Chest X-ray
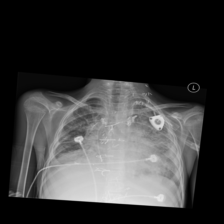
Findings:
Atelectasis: negative
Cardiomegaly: negative
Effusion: negative
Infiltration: negative
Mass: negative
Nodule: negative
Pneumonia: negative
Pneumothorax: negative
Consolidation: negative
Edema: negative
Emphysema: negative
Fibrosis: negative
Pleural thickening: negative
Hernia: negative